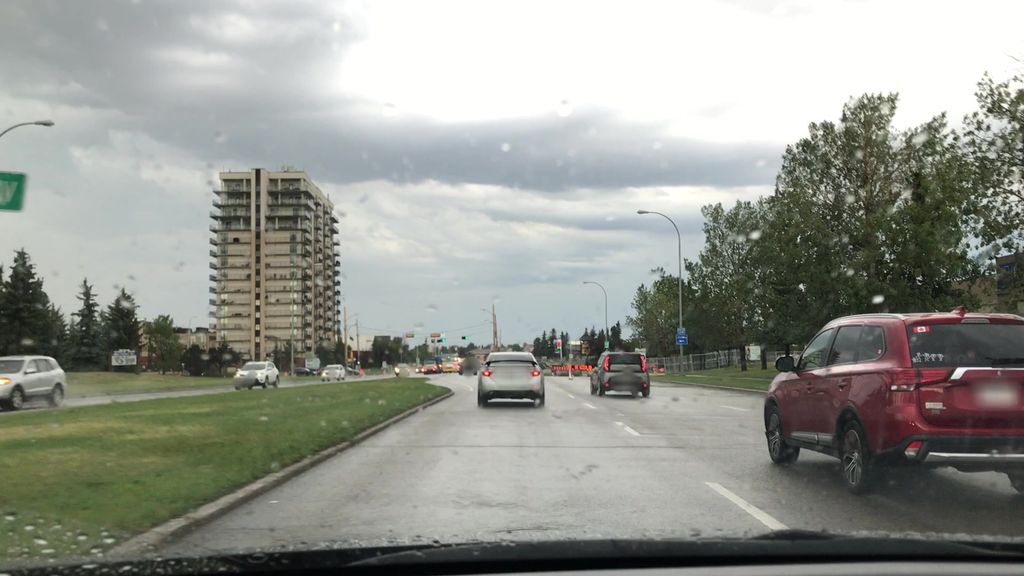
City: edmonton